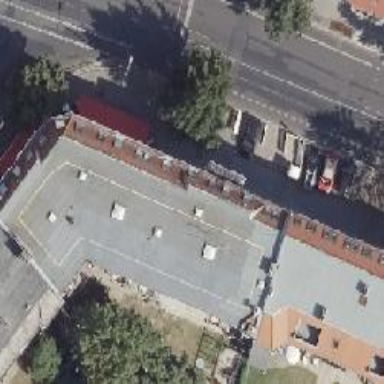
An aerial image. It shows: Electrical shop.